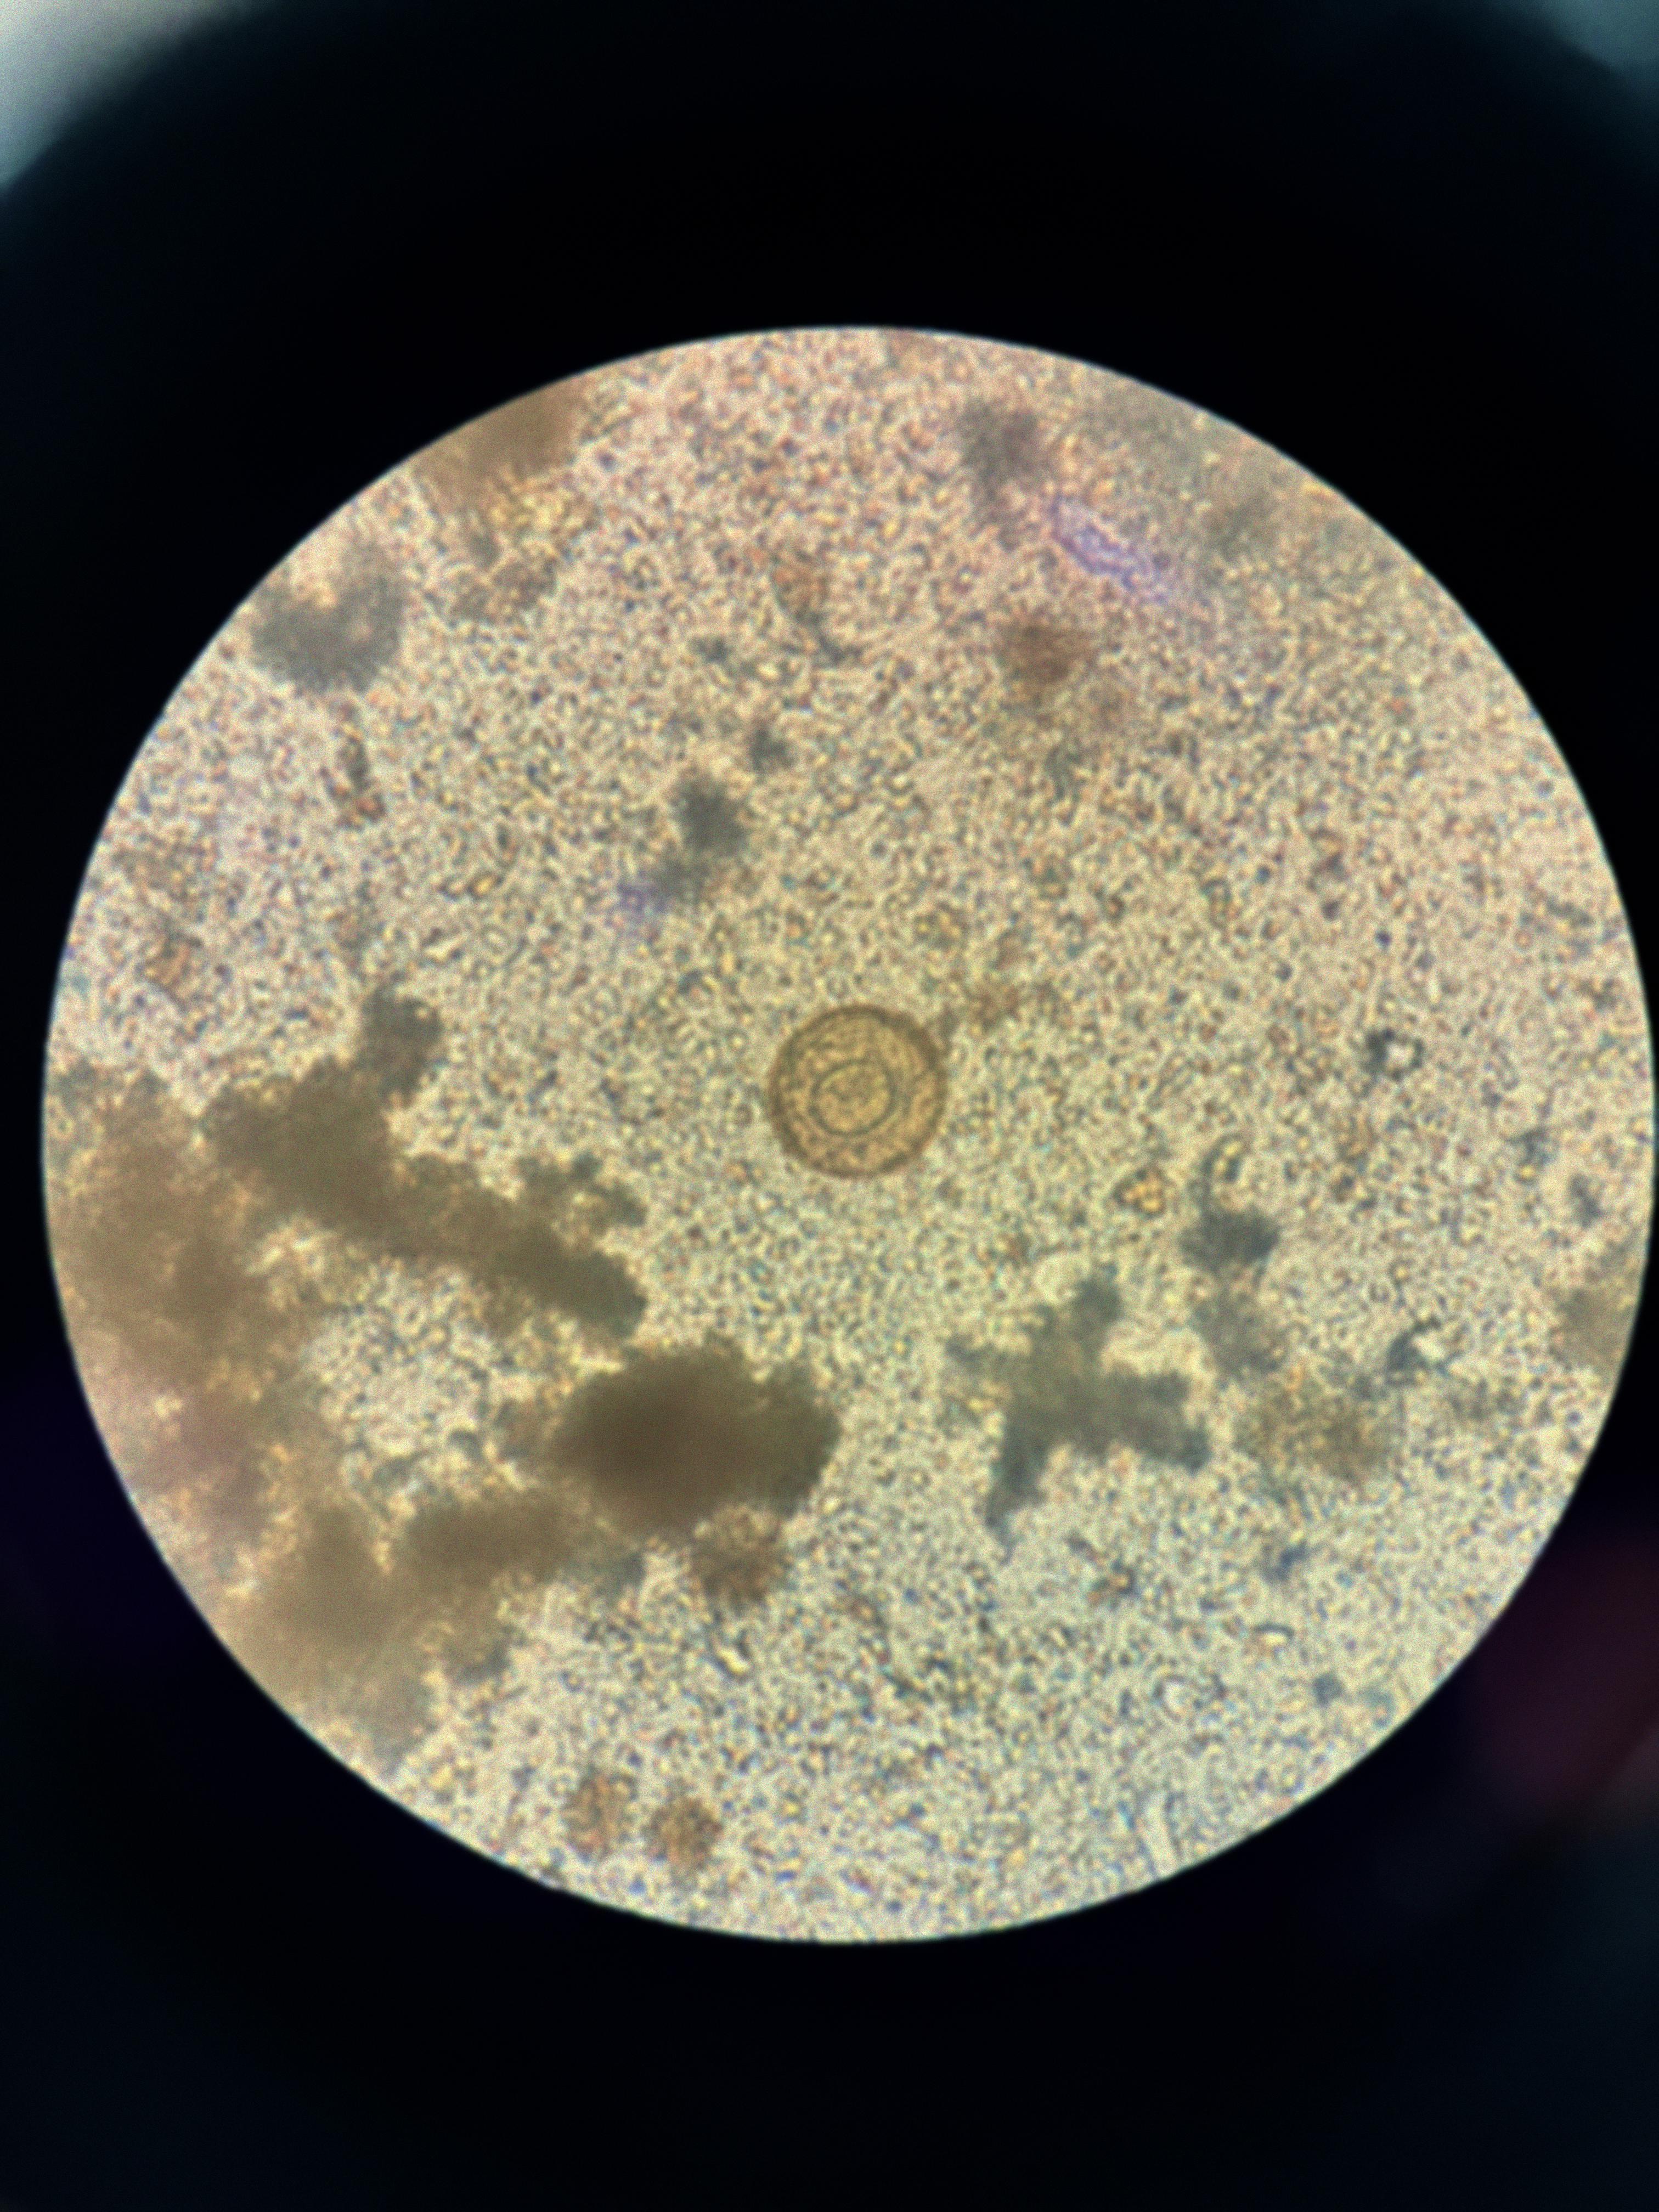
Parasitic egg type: Hymenolepis diminuta